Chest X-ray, AP view. Patient: 52 years old, sex F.
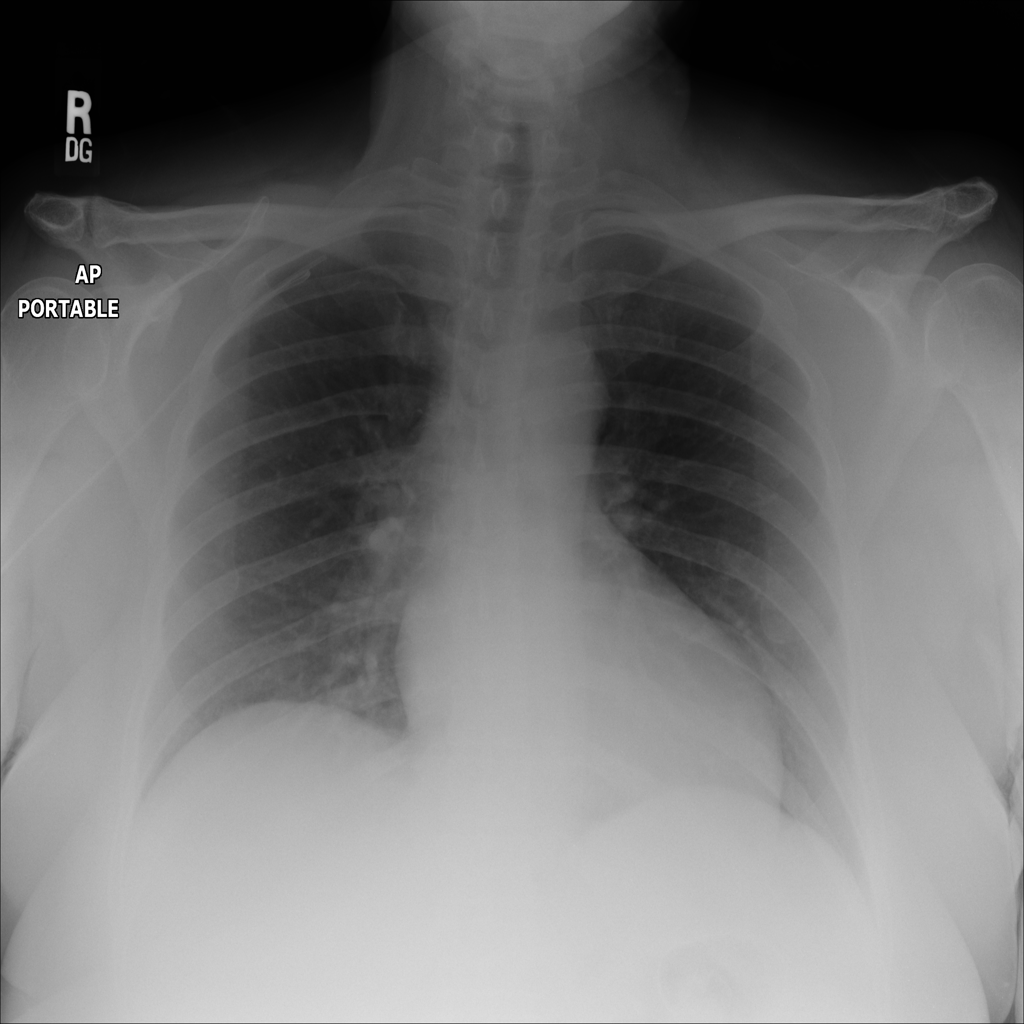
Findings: No Finding